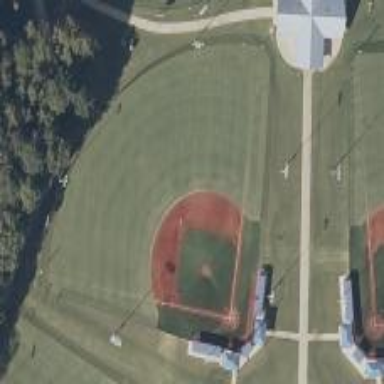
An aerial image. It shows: Baseball pitch for leisure land.